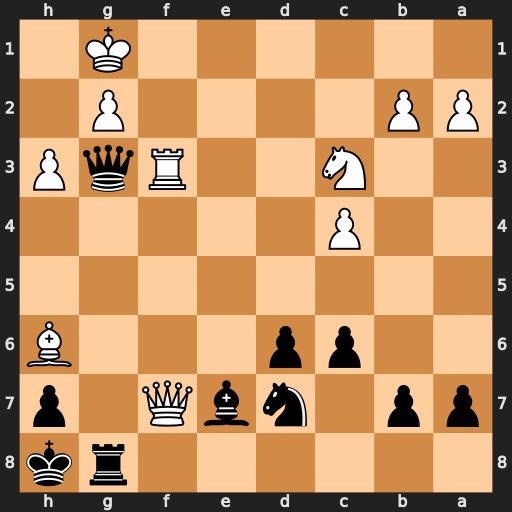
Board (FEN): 6rk/pp1nbQ1p/2pp3B/8/2P5/2N2RqP/PP4P1/6K1
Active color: b
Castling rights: -
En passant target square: -
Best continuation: Qxg2#